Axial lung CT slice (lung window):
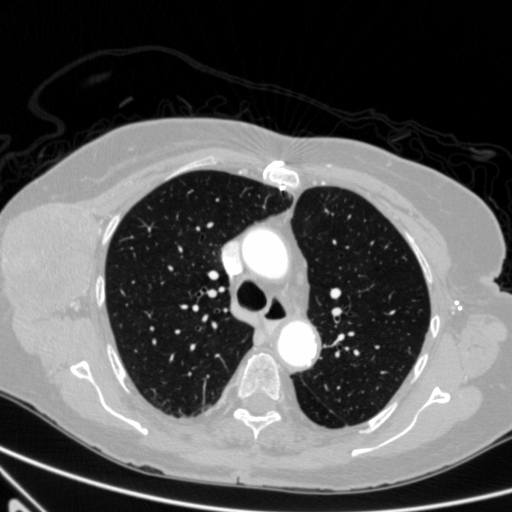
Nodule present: no